Question: The node property 'fixedsize=shape' does not seem to be working on my GraphViz graphs. For example, this:
'''
digraph Automaton {
rankdir=LR
node [shape=circle fixedsize=shape label=""]
0;
1 [shape=doublecircle];
2 [shape=doublecircle label="HELLO_12345"];
0 -> { 2 } [label="98 (b)"];
0 -> { 1 } [label="97 (a)"];
1 -> { 1 } [label="97 (a)"];
}
'''
...produces this:

I expected the node labeled HELLO_12345 to be drawn the same size as the other nodes. I tried adding 'fixedsize=shape' to the declaration of that node, to no avail.
When was 'fixedsize=shape' added? The latest version of GraphViz appears to be 2.38, but Ubuntu 14.04 is still at version 2.36.
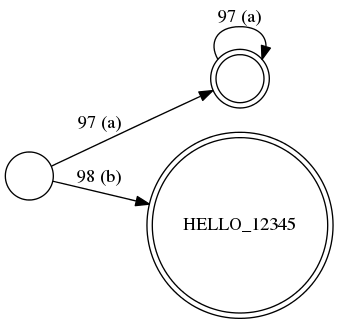
Answer: Turns out GraphViz has a <URL> but this probably explains why it doesn't work on Ubuntu 14.04.